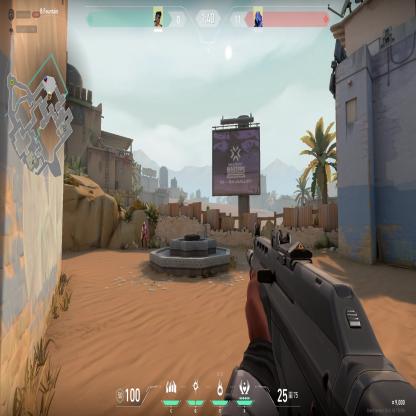
Label: enemy